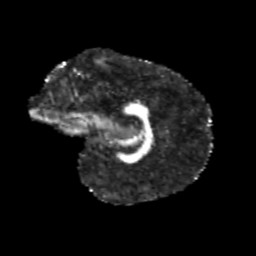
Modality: FA
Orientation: sagittal
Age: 9
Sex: female
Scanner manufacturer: siemens
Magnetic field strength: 3 T
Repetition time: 3.8 s
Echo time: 0.07 s